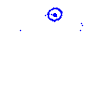
Particle: kaon